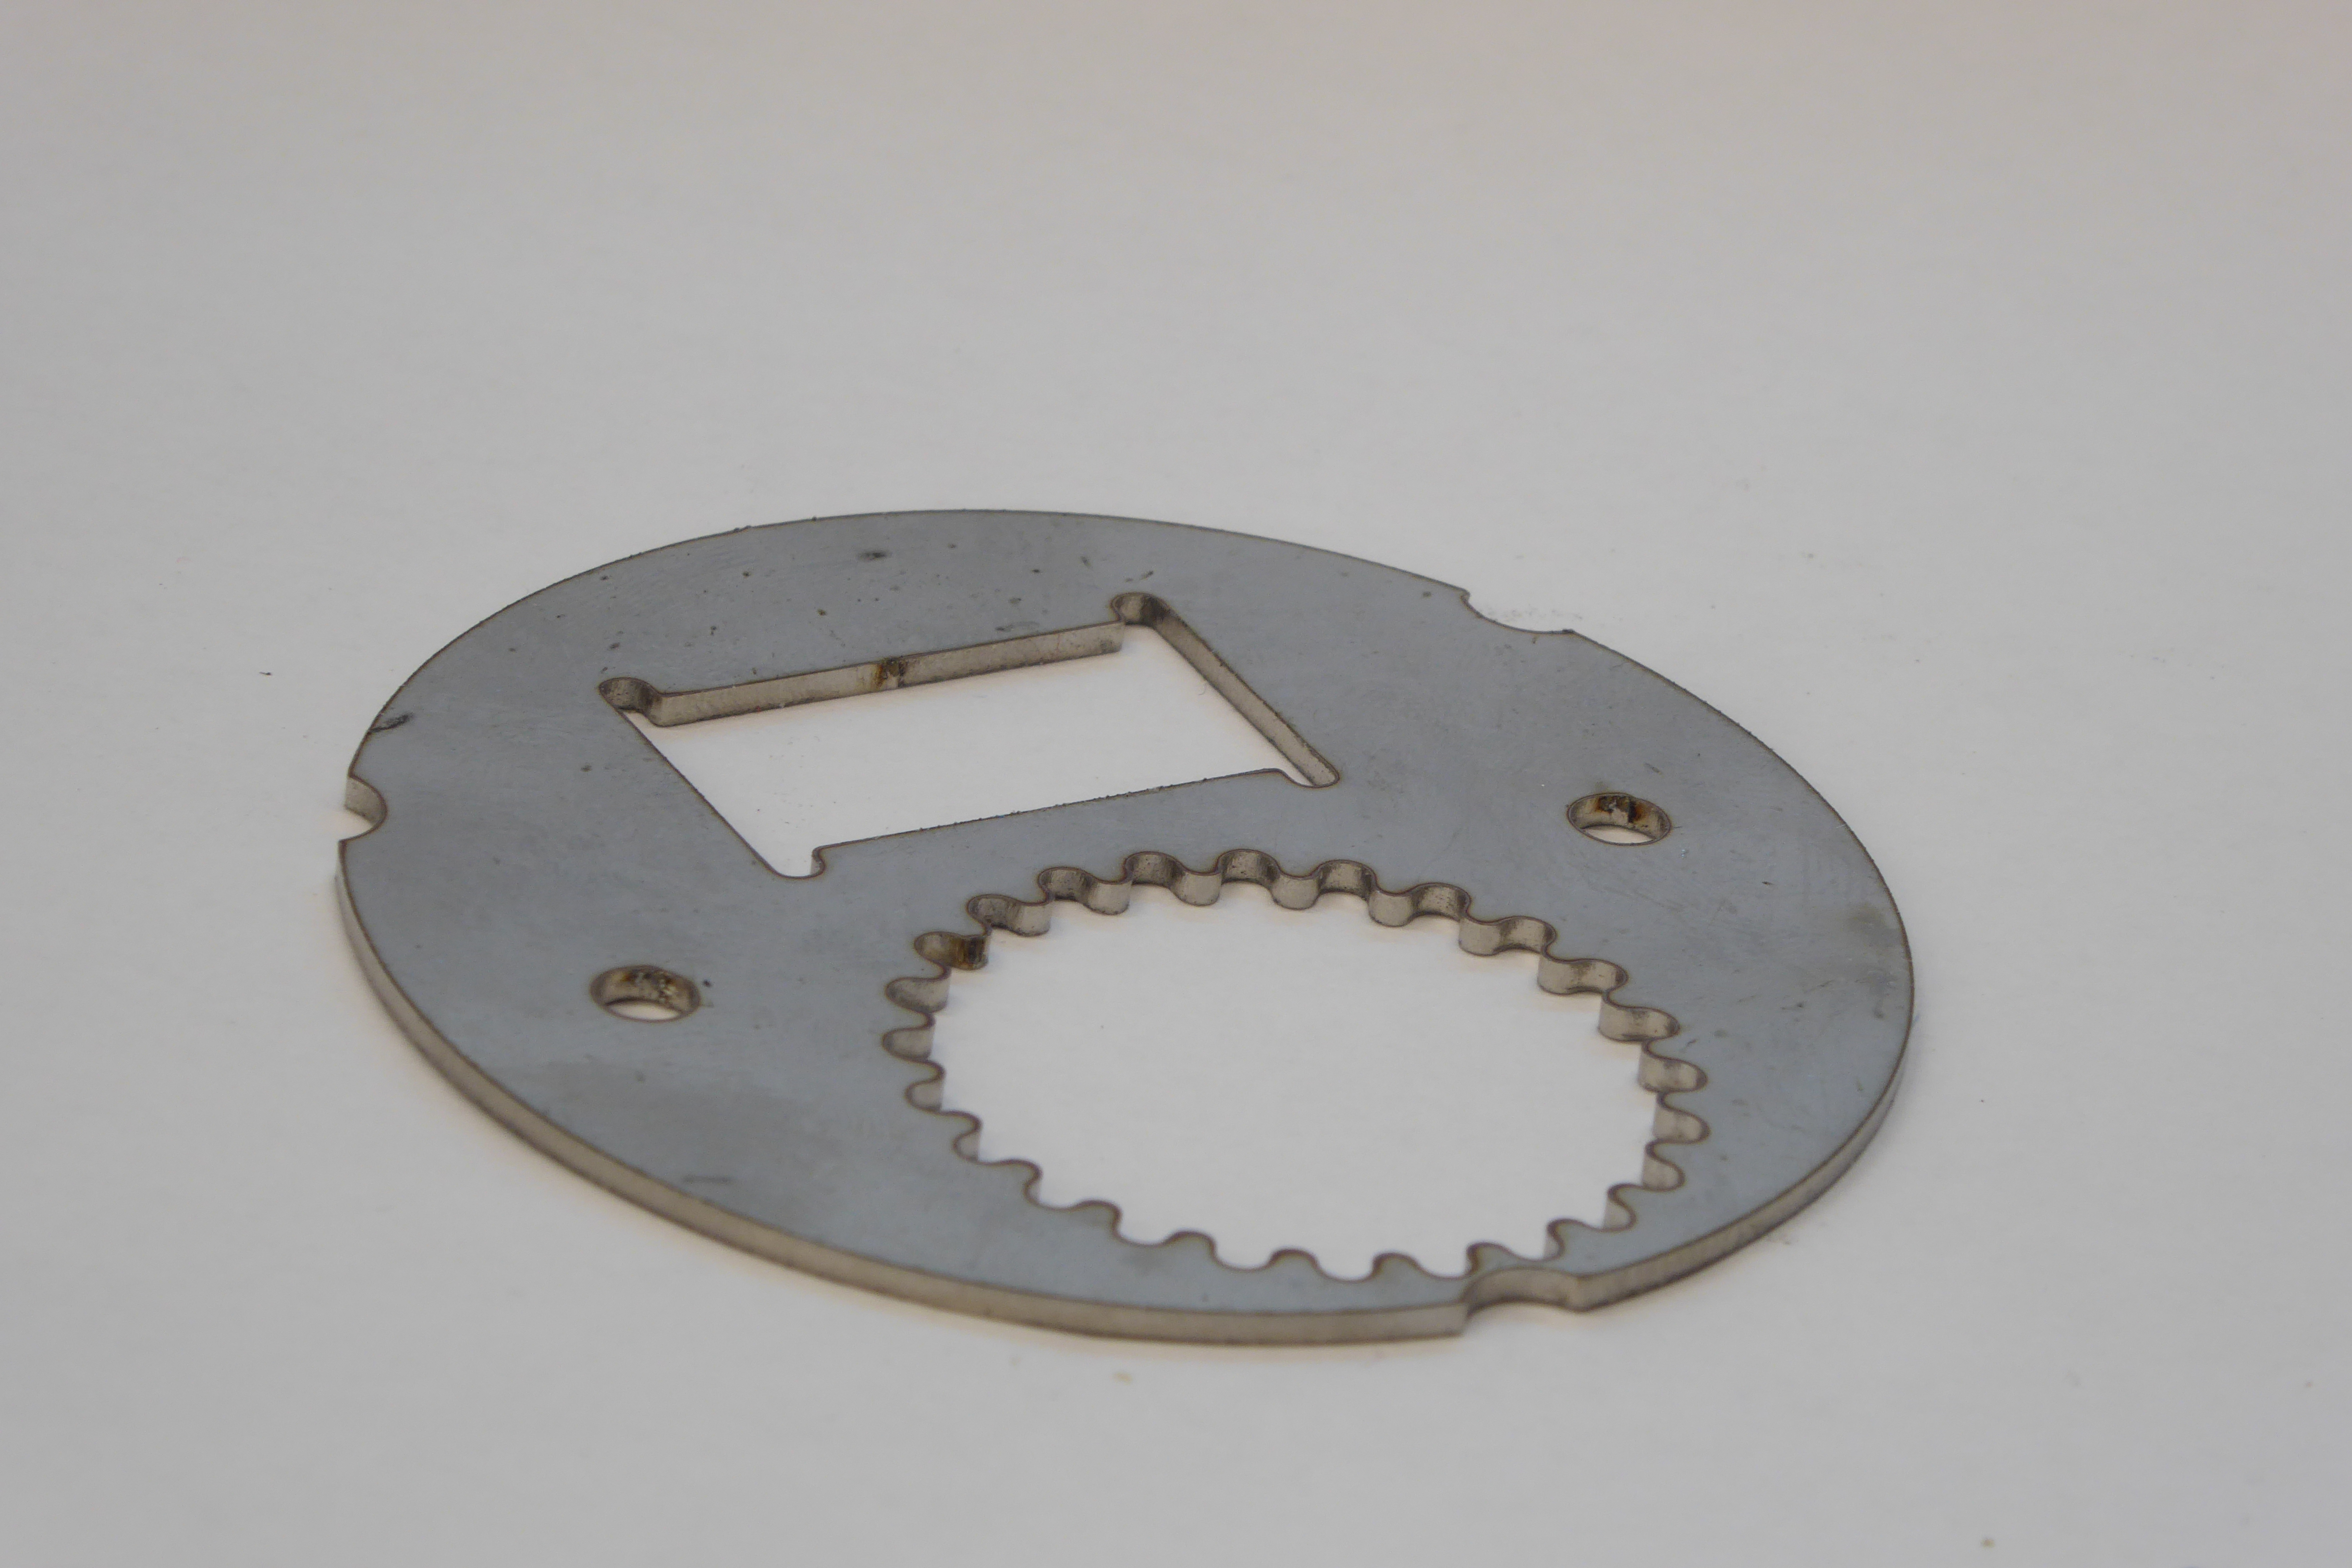
Label: Bottle Opener - Inlay